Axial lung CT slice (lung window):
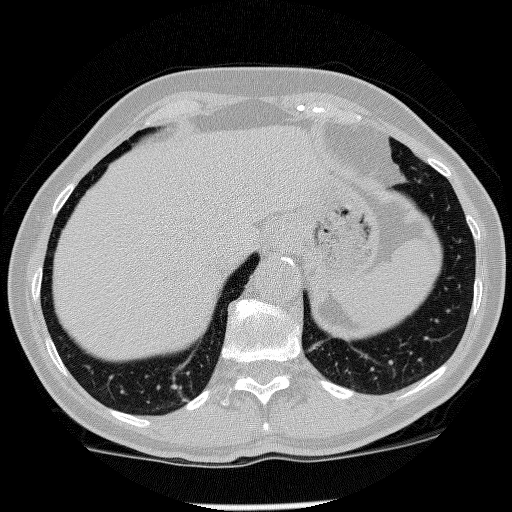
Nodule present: no